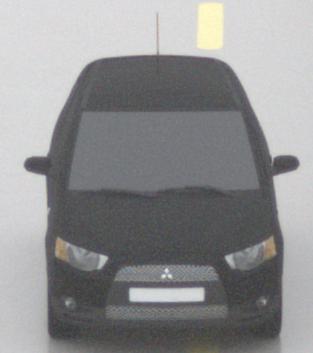
Make: Mitsubishi
Model: Colt 1.1
Detailed model: Colt (VI)
Model produced from: 2008/11
Model produced until: 2010/10
Doors: 3
Color: black
Road condition: wet road
Daytime: midday
Contrast: low contrast